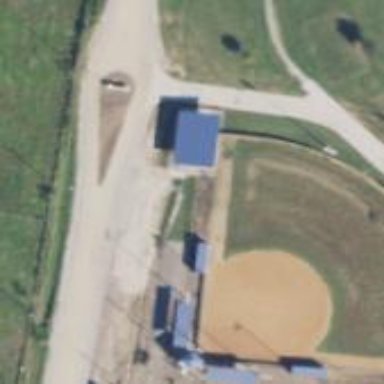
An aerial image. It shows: Baseball pitch for leisure land.